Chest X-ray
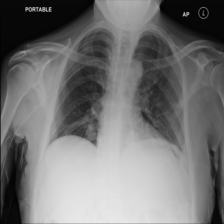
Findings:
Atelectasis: negative
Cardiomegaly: negative
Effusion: negative
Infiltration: negative
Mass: negative
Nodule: negative
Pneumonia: negative
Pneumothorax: negative
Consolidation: negative
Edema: negative
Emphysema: negative
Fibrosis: negative
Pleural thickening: negative
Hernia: negative